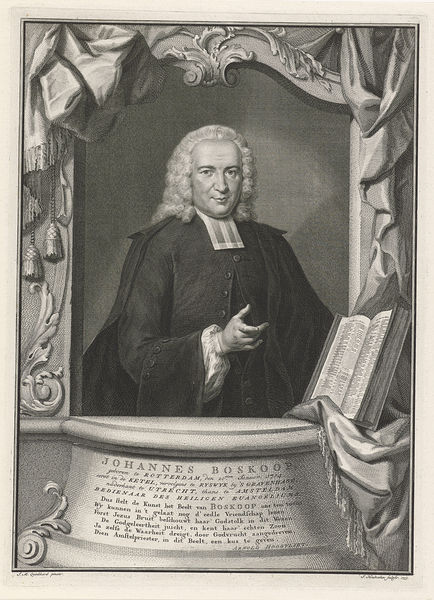
Titel: Portret van Johannes Boskoop
Künstler: Jacob Houbraken
Standort: Amsterdam
Institution: Rijksmuseum
Schlagwörter: hand, mann, umhang, weiß, fenster, finger, grau, schwarz, hemd, jacke, richter, bibel, johannes, kragen, rahmen, ärmel, bild, herr, portrait, porträt, vorhang, fransen, mantel, spitzen, blatt, brustbild, bruststück, kinn, locken, perücke, balkon, schrift, dick, falte, inschrift, knöpfe, buch, druck, radierung, talar, rasiert, priester, beleibt, gelehrter, wichtig, zier, quast, schnecke, bänder, kupferstich, quasten, bändel, fesnter, perrücke, zeigegestus, gesetz, bommeln, perüke, übergewichtig, posamenten, studiert, johannes boskoop, schlecke, boskop, boskoop, bäfchen